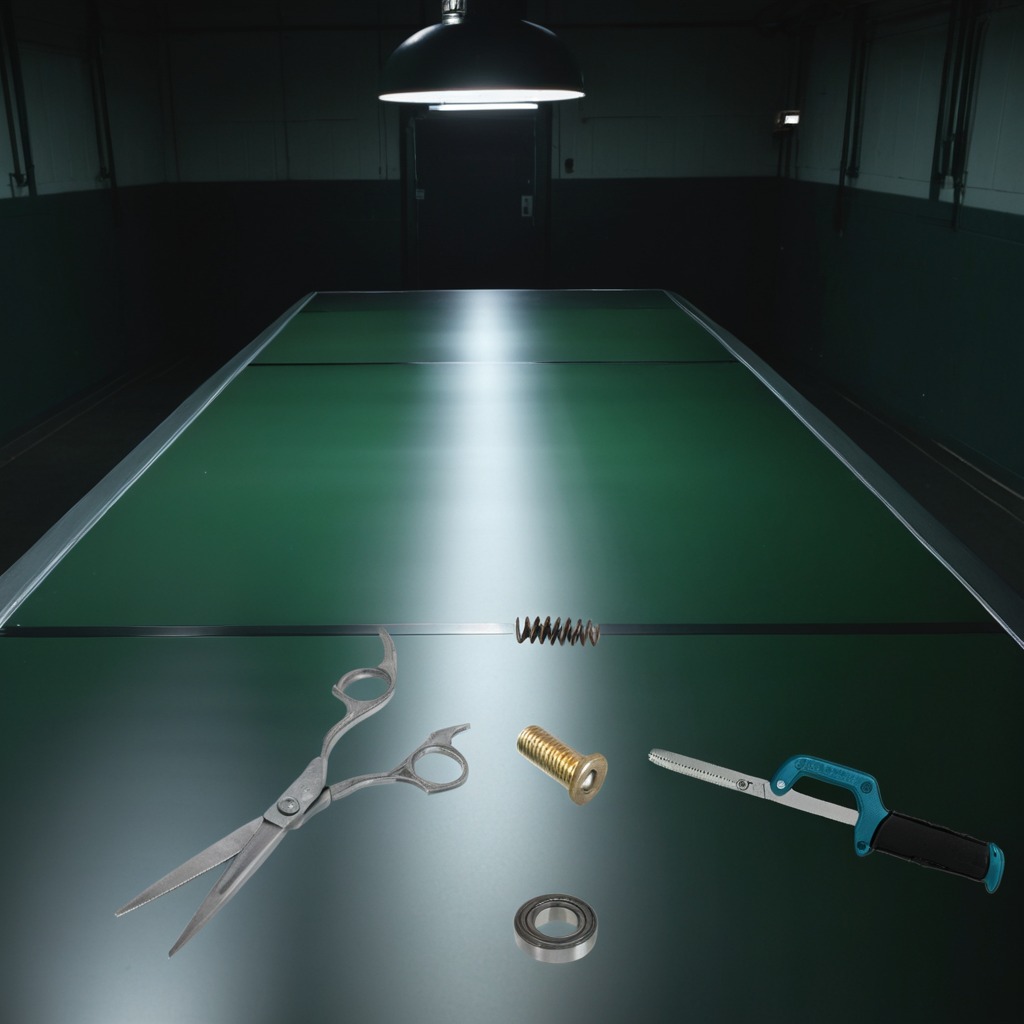
A metal ball bearing, a metal machine screw, a coiled metal spring, a handheld metal saw, and a pair of scissors are lying on the clean empty table in a railway signal maintenance room.